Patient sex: M
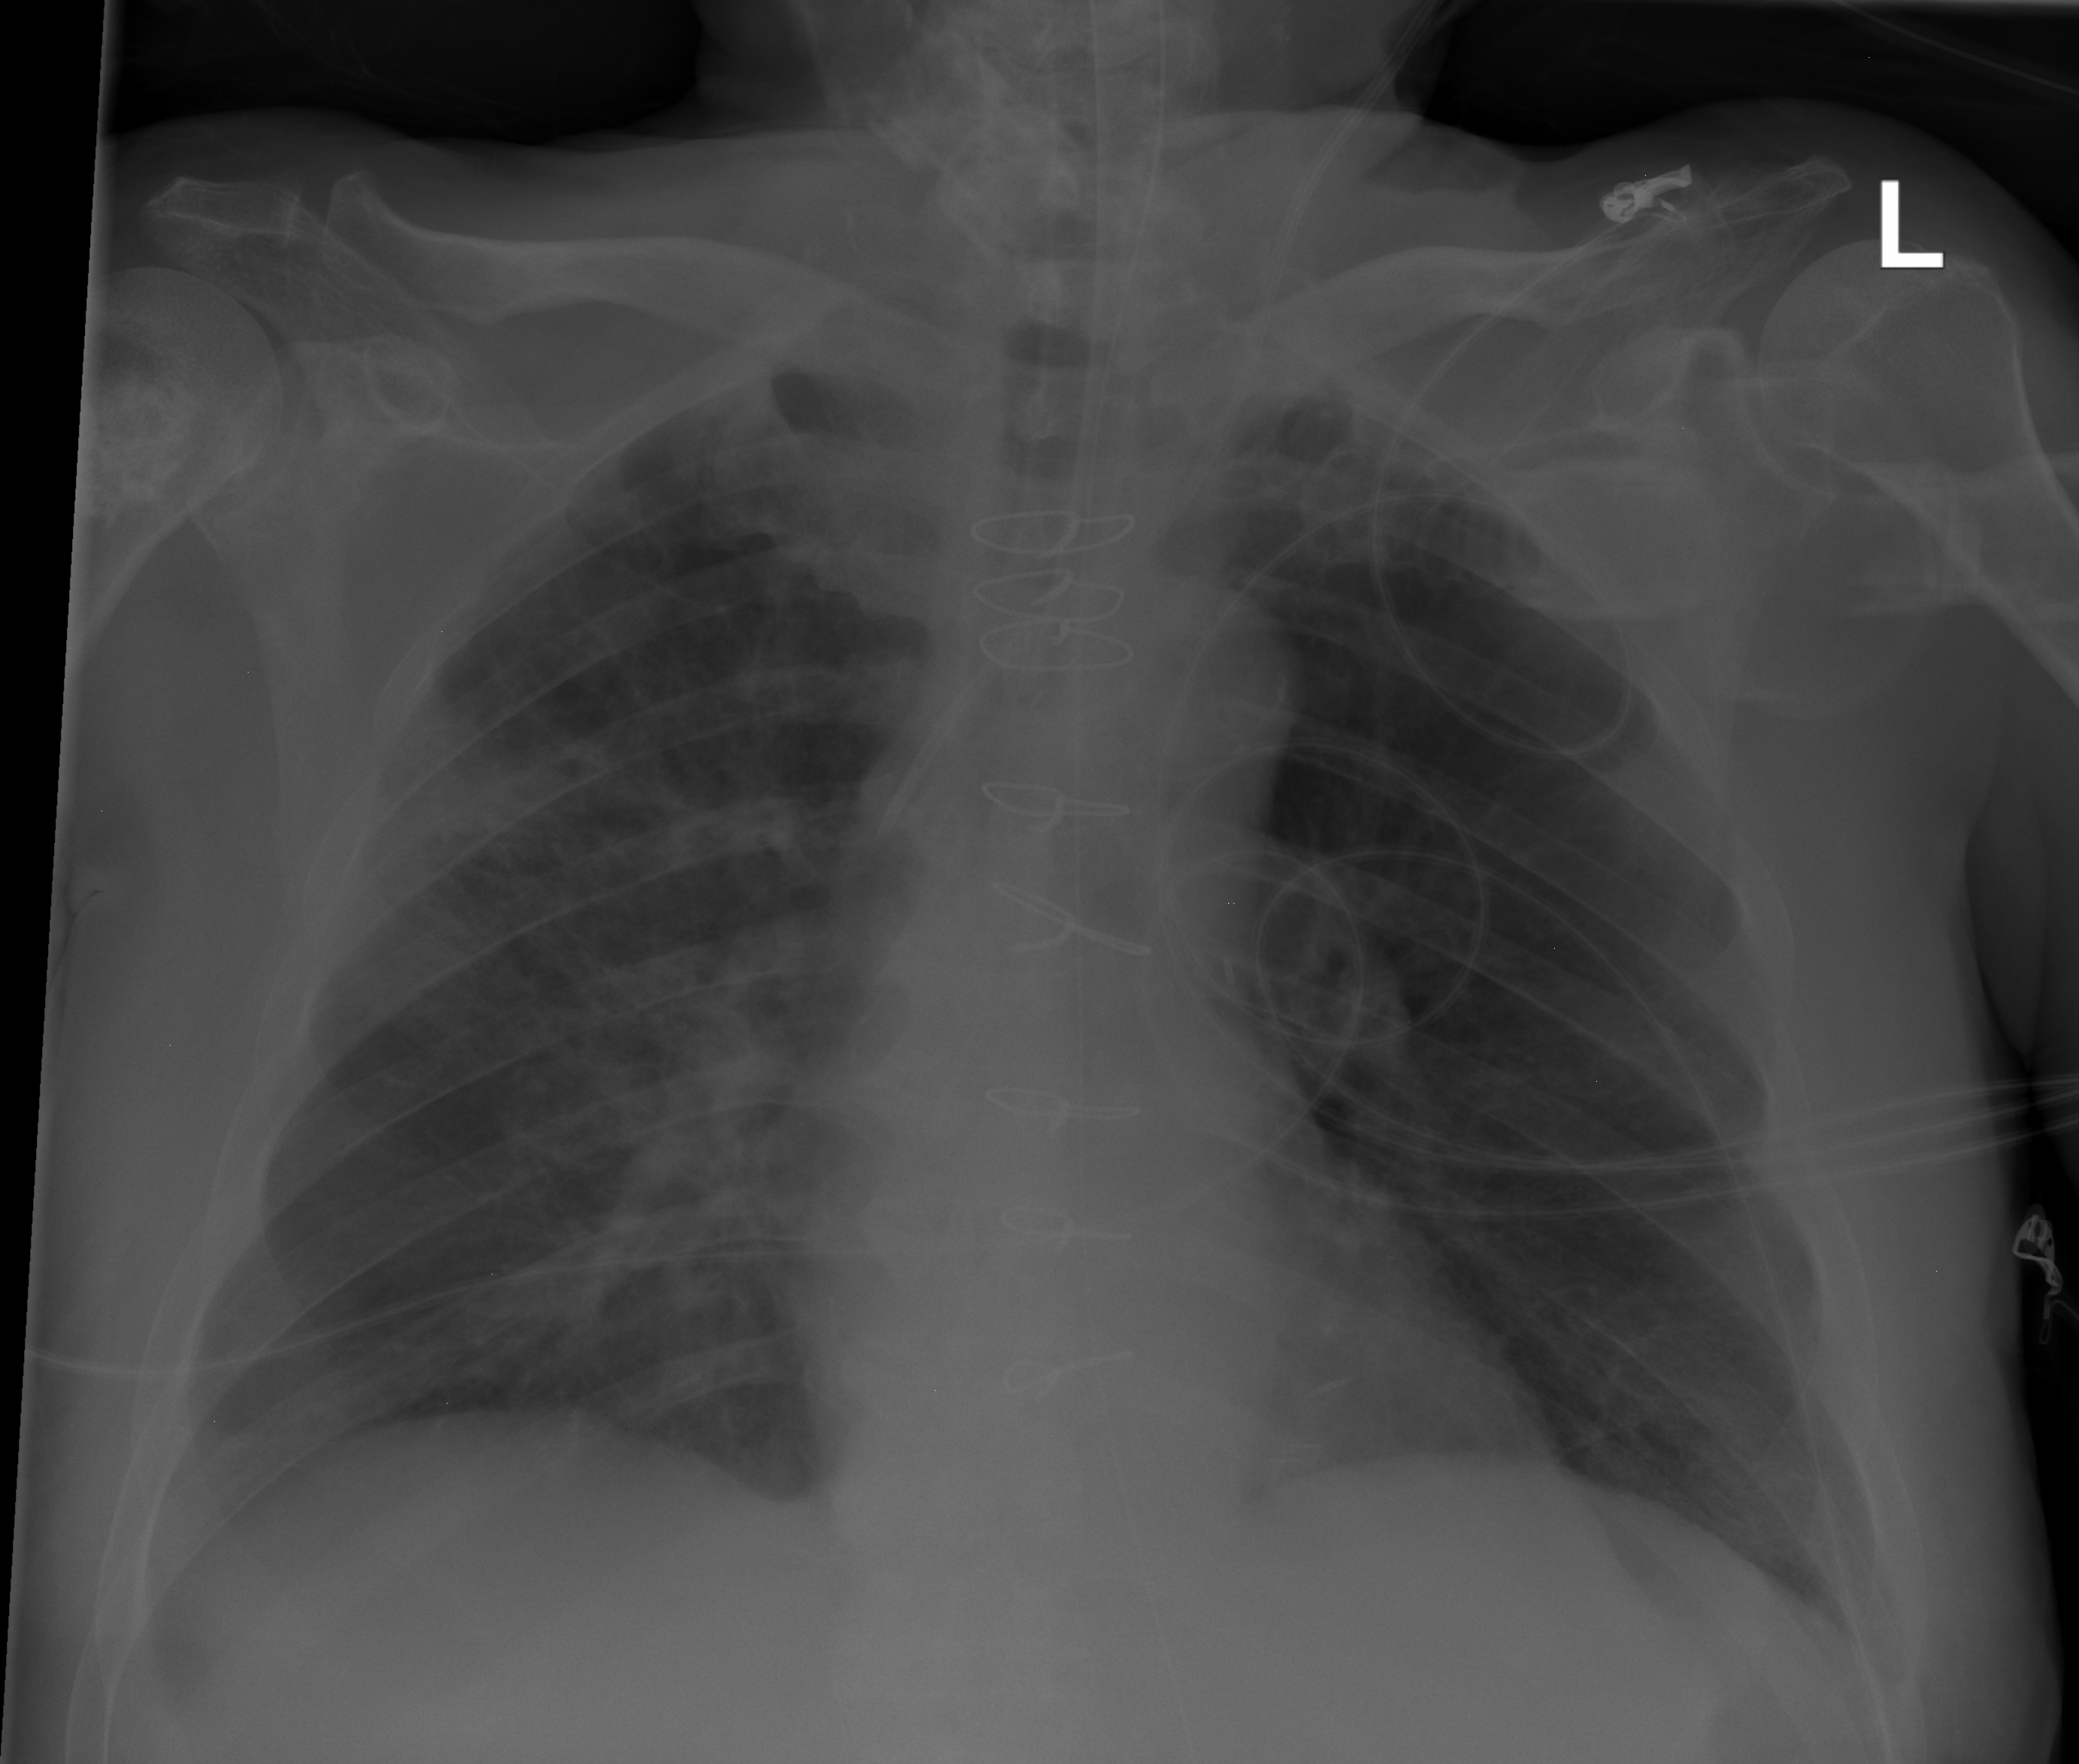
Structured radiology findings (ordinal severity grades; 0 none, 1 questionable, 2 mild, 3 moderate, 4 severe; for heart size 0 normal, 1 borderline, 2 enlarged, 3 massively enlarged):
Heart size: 0
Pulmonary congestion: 2
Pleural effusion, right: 0
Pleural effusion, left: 0
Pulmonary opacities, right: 3
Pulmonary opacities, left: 0
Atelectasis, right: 2
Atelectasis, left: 1